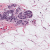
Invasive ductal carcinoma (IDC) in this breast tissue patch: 0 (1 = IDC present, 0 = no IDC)